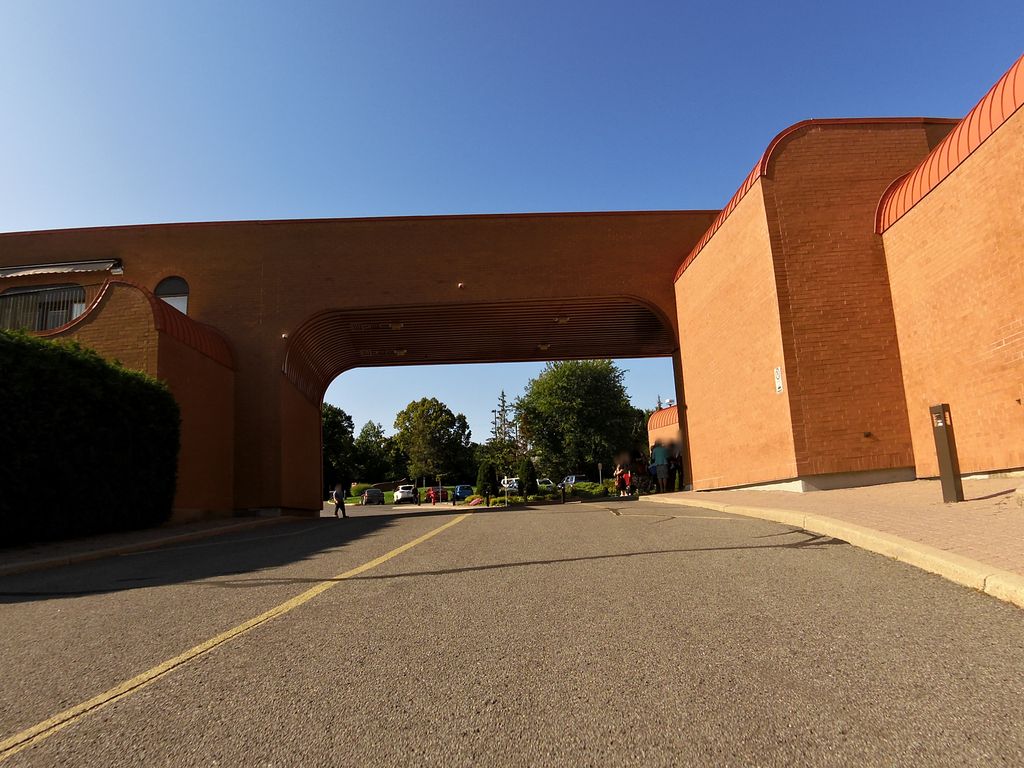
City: ottawa-gatineau